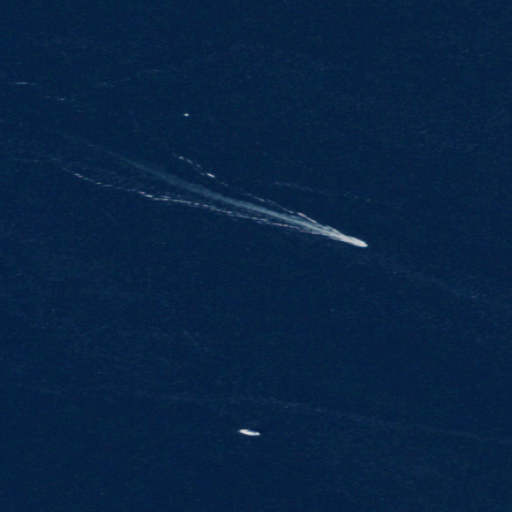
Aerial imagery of island in Washington named Sucia Islands containing only open water